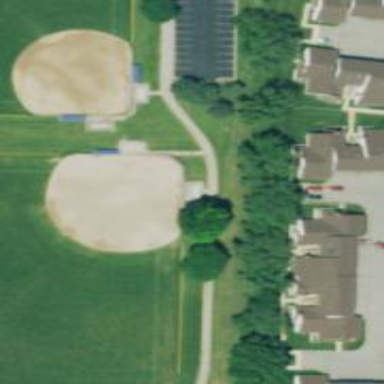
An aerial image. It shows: Bleachers on leisure land.